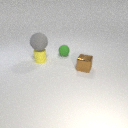
small yellow rubber cylinder in front of small green rubber sphere